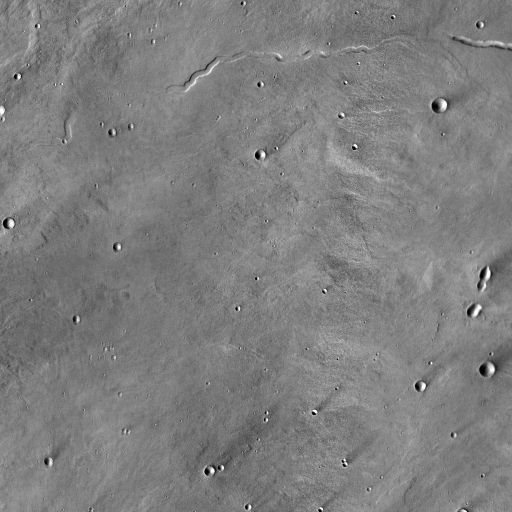
Crater classes present: Background, Other